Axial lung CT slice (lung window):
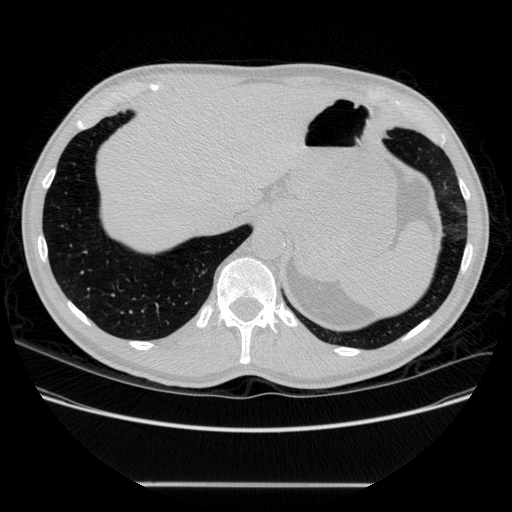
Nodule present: no